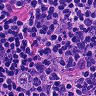
Metastatic tissue present: no